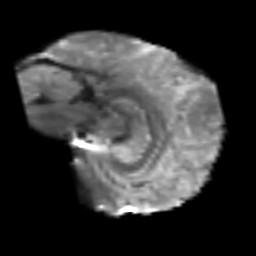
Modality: T2w
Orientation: sagittal
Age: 65
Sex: male
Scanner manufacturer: siemens
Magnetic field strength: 3 T
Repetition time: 6.1 s
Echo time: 0.101 s